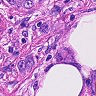
Metastatic tissue present: yes